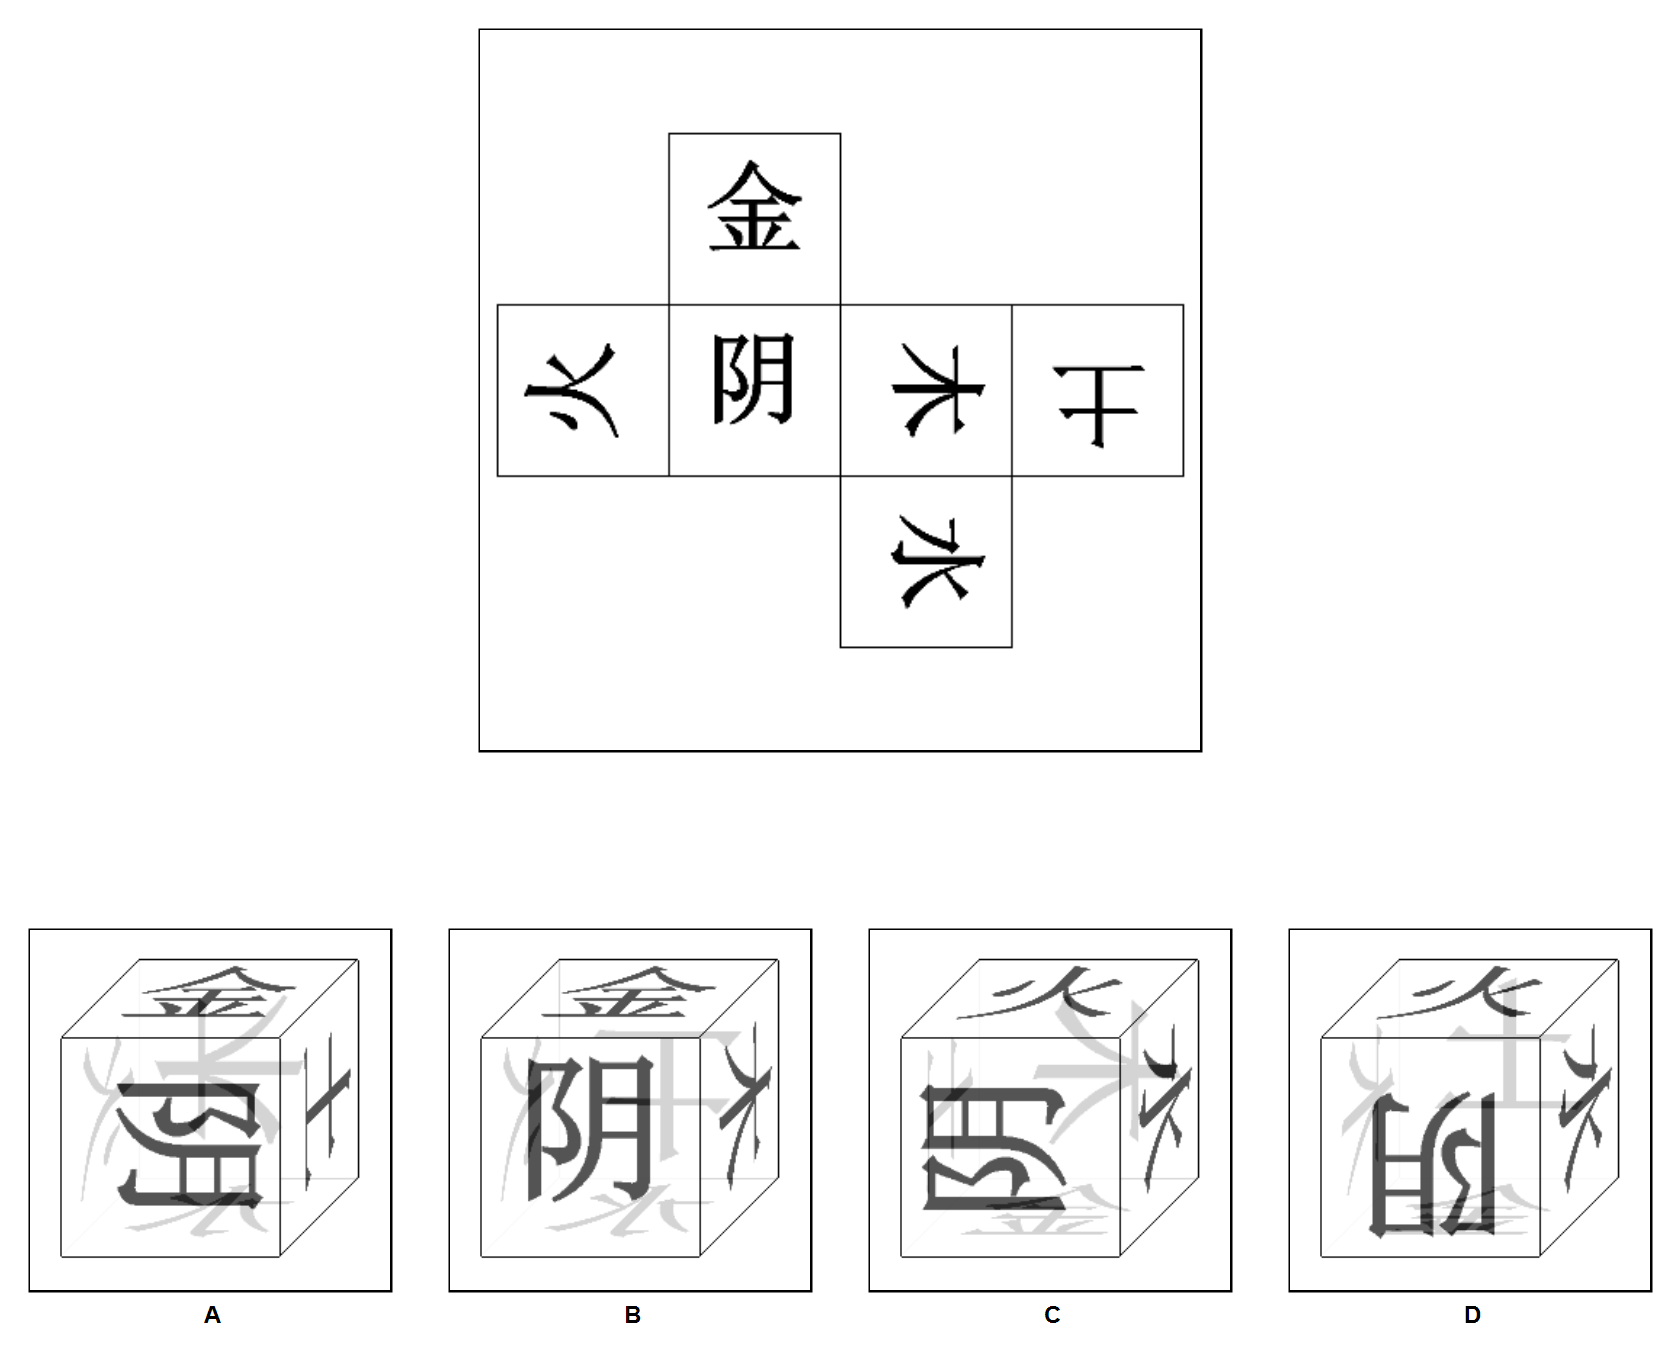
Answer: B